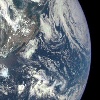
Label: cloud